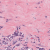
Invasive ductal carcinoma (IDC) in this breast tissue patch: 1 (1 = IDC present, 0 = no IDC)